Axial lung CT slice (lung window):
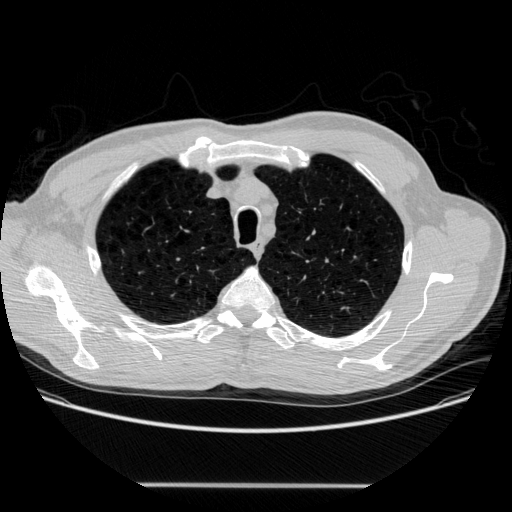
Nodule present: no